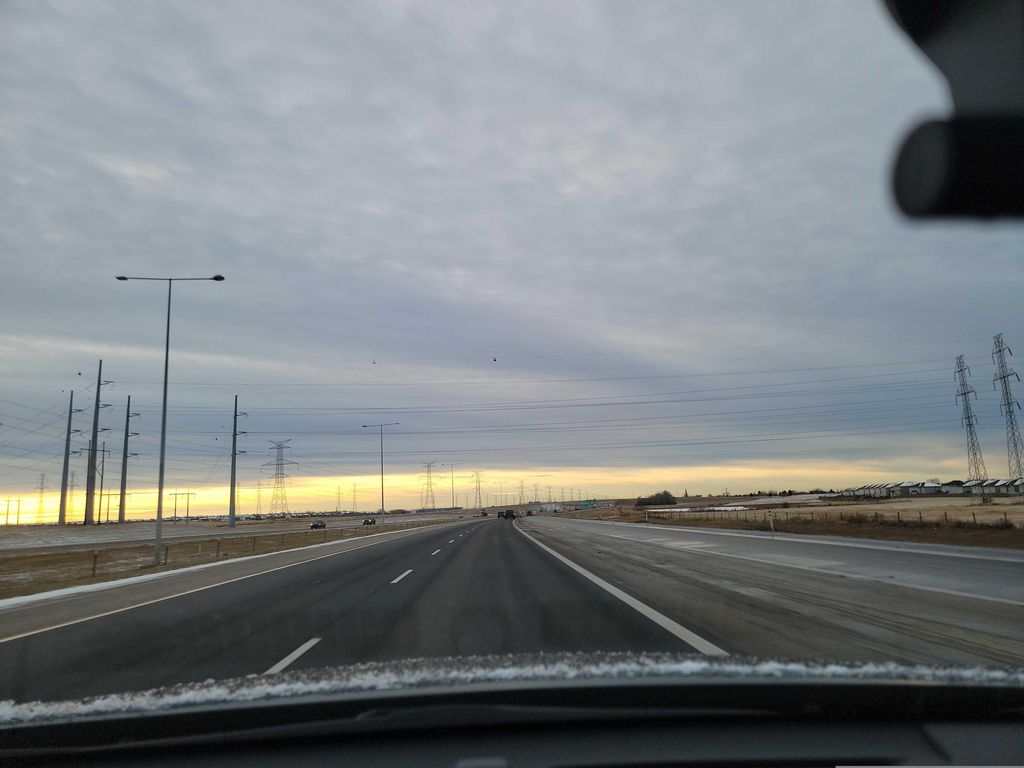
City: edmonton